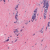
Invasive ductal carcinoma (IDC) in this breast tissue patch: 1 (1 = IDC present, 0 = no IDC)